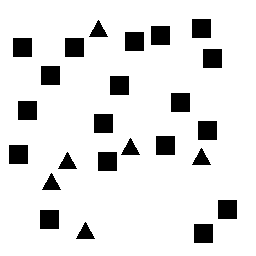
Squares: 18
Triangles: 6
Stars: 0
Total shapes: 24